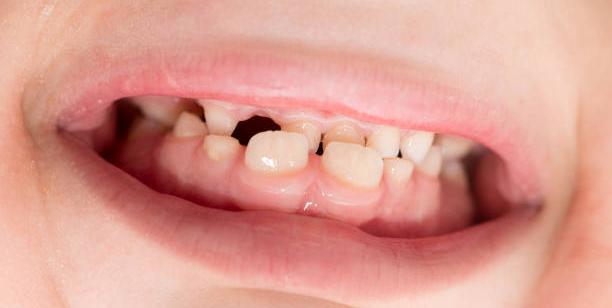
Condition: hypodontia